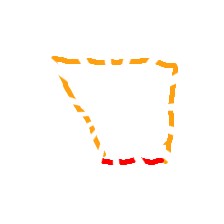
Shape: trapezoid